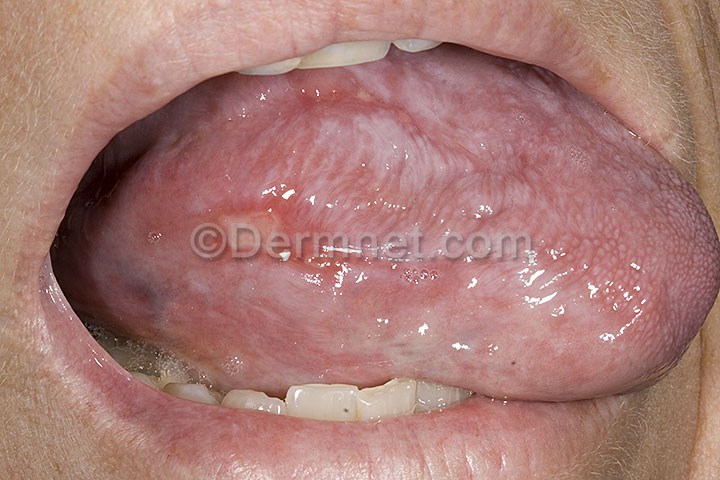
Disease: Psoriasis pictures Lichen Planus and related diseases